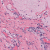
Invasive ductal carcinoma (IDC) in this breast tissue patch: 1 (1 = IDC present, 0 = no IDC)